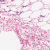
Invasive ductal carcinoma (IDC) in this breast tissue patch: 0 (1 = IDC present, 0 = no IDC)